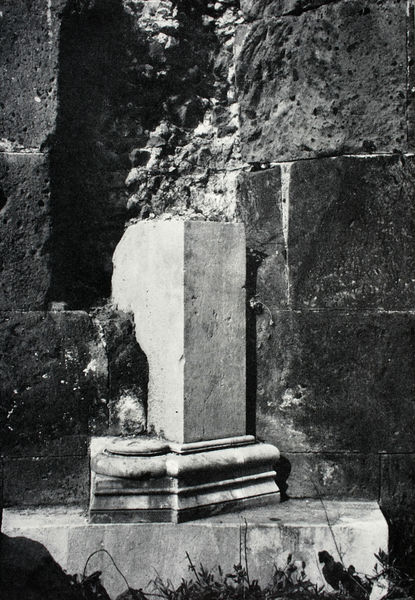
Titel: Rechter Turm, Pilaster mit Basis, rechts gegenüber dem Eingang an der gerundeten Wand
Künstler: Liphantes
Standort: Capua
Institution: Brückentoranlage
Schlagwörter: fuß, gestein, schatten, weiß, grau, licht, marmor, pfeiler, schwarz, säule, gebäude, gras, rasen, alt, wand, architektur, sockel, stein, steine, boden, pflanzen, brunnen, ecke, fassade, mauer, schaden, detail, verzierung, stufe, sein, foto, fotografie, photographie, kante, wände, fugen, nische, ruine, antike, eckig, beton, zement, mauerwerk, schwarzweiss, loch, löcher, photo, kaputt, quader, fuge, sandstein, grab, mauern, grad, schräge, platten, niesche, basis, absatz, block, wulst, kapitel, riss, steinquader, archäologie, gemauert, quadermauerwerk, bossierung, bosse, bruch, etail, überrest, eingefasst, bruchstück, s/w, scharz weiß, stiene, behauen, bruchstelle, spolie, quadermauer, eingefassst, foobar, blöckr